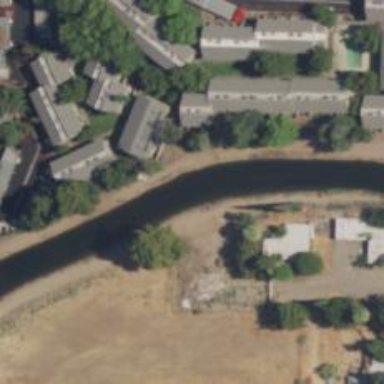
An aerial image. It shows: Canal.